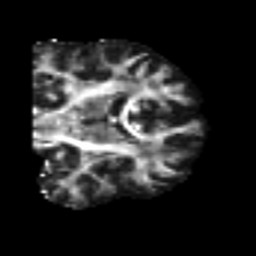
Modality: FA
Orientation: coronal
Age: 62
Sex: male
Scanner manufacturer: siemens
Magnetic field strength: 3 T
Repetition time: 4.999 s
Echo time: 0.07946 s